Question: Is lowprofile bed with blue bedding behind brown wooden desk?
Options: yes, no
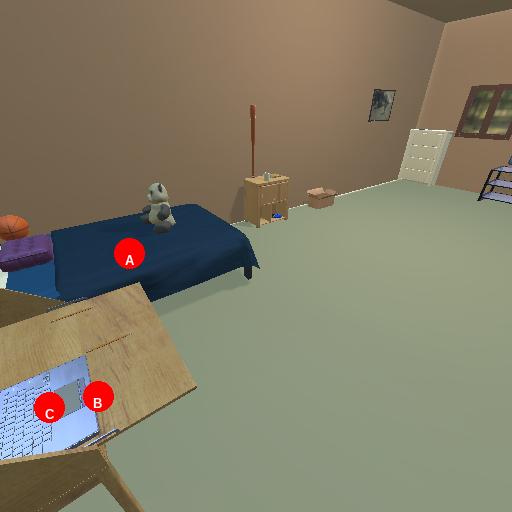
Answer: yes